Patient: sex M, age 43
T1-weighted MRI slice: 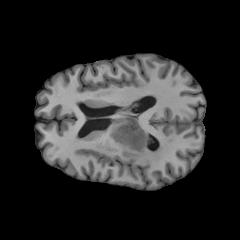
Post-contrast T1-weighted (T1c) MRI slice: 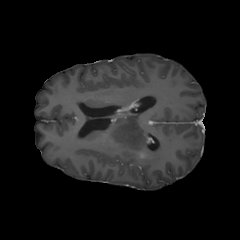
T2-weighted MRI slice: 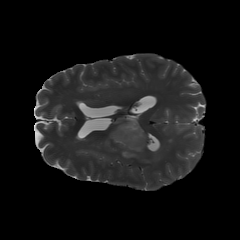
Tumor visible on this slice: yes
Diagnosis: Glioblastoma, IDH-wildtype
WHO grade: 4